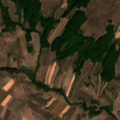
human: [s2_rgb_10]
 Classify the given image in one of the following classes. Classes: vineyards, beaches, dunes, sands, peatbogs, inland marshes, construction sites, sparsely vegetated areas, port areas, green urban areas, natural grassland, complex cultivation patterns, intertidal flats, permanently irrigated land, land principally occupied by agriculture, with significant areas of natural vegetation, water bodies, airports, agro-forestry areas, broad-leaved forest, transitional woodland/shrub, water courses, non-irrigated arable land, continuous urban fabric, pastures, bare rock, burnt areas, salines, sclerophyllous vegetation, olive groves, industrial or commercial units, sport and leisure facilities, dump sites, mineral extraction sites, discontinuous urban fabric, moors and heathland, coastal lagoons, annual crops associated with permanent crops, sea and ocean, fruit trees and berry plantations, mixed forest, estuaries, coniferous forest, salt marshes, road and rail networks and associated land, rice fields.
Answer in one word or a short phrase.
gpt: complex cultivation patterns, land principally occupied by agriculture, with significant areas of natural vegetation, broad-leaved forest